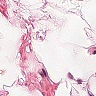
Metastatic tissue present: no